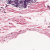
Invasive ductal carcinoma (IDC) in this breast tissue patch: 0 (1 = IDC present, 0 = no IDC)